Question: I'm trying to calculate

Using the following code.
'''
#define PI 3.14
double ans;
double input1;
void toRad() {
input1 = input1 * PI / 180.0;
}
void sine(void) {
toRad();
ans = input1;
int i = 1;
for (; i < 15; i++) {
if (i % 2 == 0)
ans = ans + (ans * input1 * input1) / 2 * i * (2 * i + 1);
else
ans = ans - (ans * input1 * input1) / 2 * i * (2 * i + 1);
}
printf("%lf", ans);
}
'''
I used iterative operations instead of 'pow' and factorial functions to get more precise values and more iterations.
But, for some reason, I got different outputs like '-4000000E'. What can be the problem of this code?
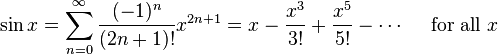
Answer: you have made a small mistake in writing the logic.check yourself until i=4.
'''
if (i % 2 == 0)
ans = ans + (ans * input1 * input1) / 2 * i * (2 * i + 1);
else
ans = ans - (ans * input1 * input1) / 2 * i * (2 * i + 1);
'''
instead of this you should create a factorial function so that it can be replaced by
'''
if (i % 2 == 0)
ans = ans + (ans * input1 * input1) / factorial(2 * i + 1);
else
ans = ans - (ans * input1 * input1) / factorial(2 * i + 1);
'''